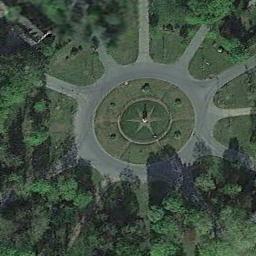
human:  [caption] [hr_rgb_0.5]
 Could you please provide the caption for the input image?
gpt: There are many trees around the roundabout .

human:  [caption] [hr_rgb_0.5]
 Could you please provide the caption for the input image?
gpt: The roundabout is on the grass next to trees .

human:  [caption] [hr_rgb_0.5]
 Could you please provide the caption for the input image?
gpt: There are many separate trees and a large forest around the roundabout with many bifurcation roads .

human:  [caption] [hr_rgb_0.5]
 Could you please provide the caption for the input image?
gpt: The roundabout with some exits and entrances is in the forest and a lawn is in the middle of the roundabout .

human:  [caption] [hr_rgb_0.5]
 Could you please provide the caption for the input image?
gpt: There are many green trees and lawns around the roundabout .